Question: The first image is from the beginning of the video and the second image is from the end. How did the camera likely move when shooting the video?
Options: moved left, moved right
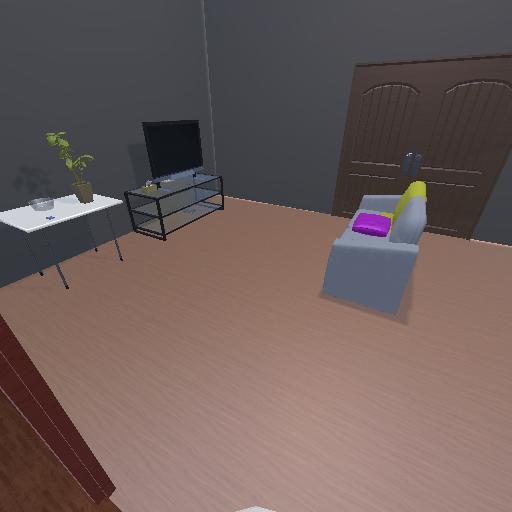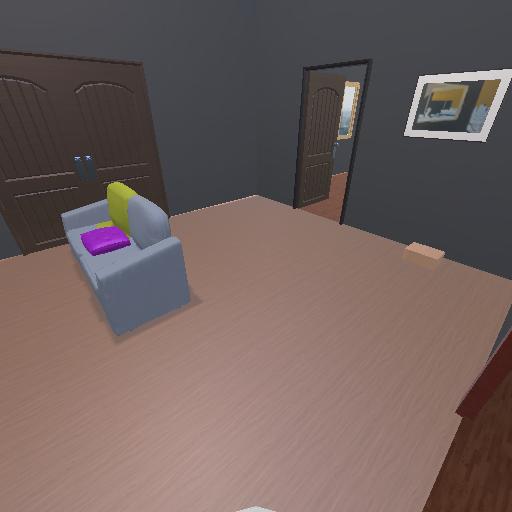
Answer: moved left